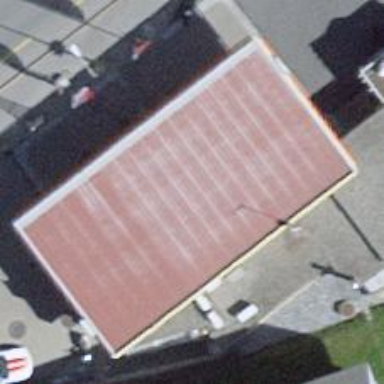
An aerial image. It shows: Fuel station.